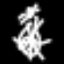
Label: octagon